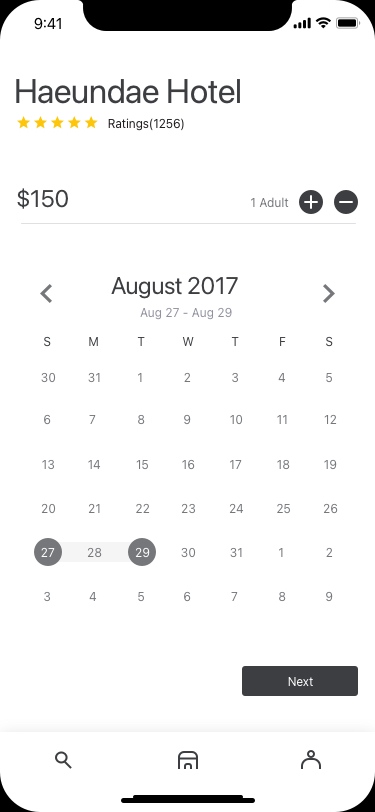
Text in this UI design:
$150
1 Adult
5
6
7
8
9
3
4
29
30
31
1
2
27
28
22
23
24
25
26
20
21
15
16
17
18
19
13
14
8
9
10
11
12
6
7
1
2
3
4
5
30
31
T
W
T
F
S
S
M
August 2017
Aug 27 - Aug 29